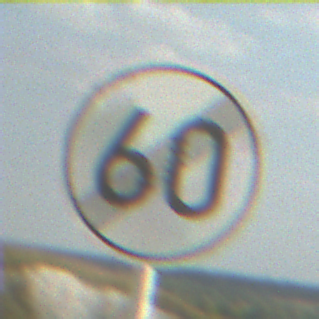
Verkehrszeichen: EndeGeschwindigkeit60
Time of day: MorningAfternoon
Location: Outdoor (Beach)
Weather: PartlyCloudy
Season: NotSpecified
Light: Natural